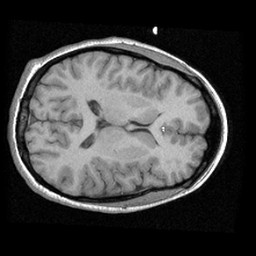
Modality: T1w
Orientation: axial
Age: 29
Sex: female